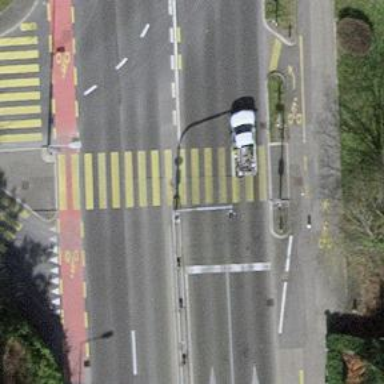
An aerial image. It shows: Road crossing with traffic signals.